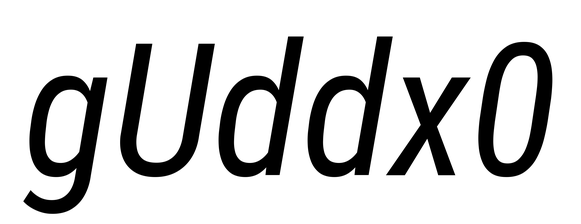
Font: Roboto-Italic_Condensed_Italic